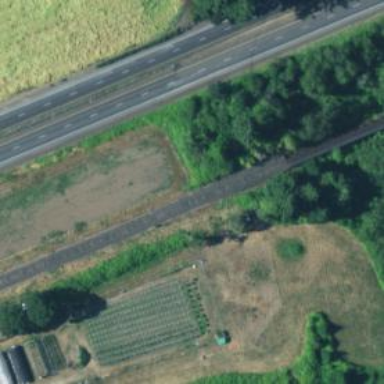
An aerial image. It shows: Railway track.